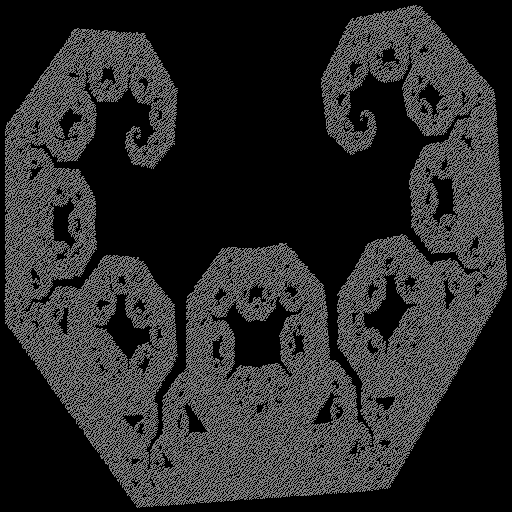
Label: c_curve